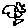
Label: flower